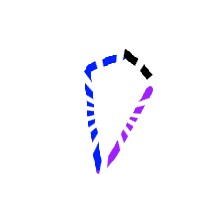
Shape: kite